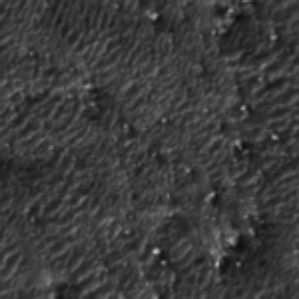
Label: frost